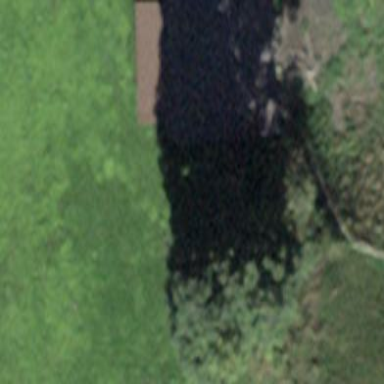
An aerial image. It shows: Rural barn.